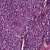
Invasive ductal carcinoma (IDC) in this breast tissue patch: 1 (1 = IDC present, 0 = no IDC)